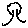
Label: tree